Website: bh-photo
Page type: cart
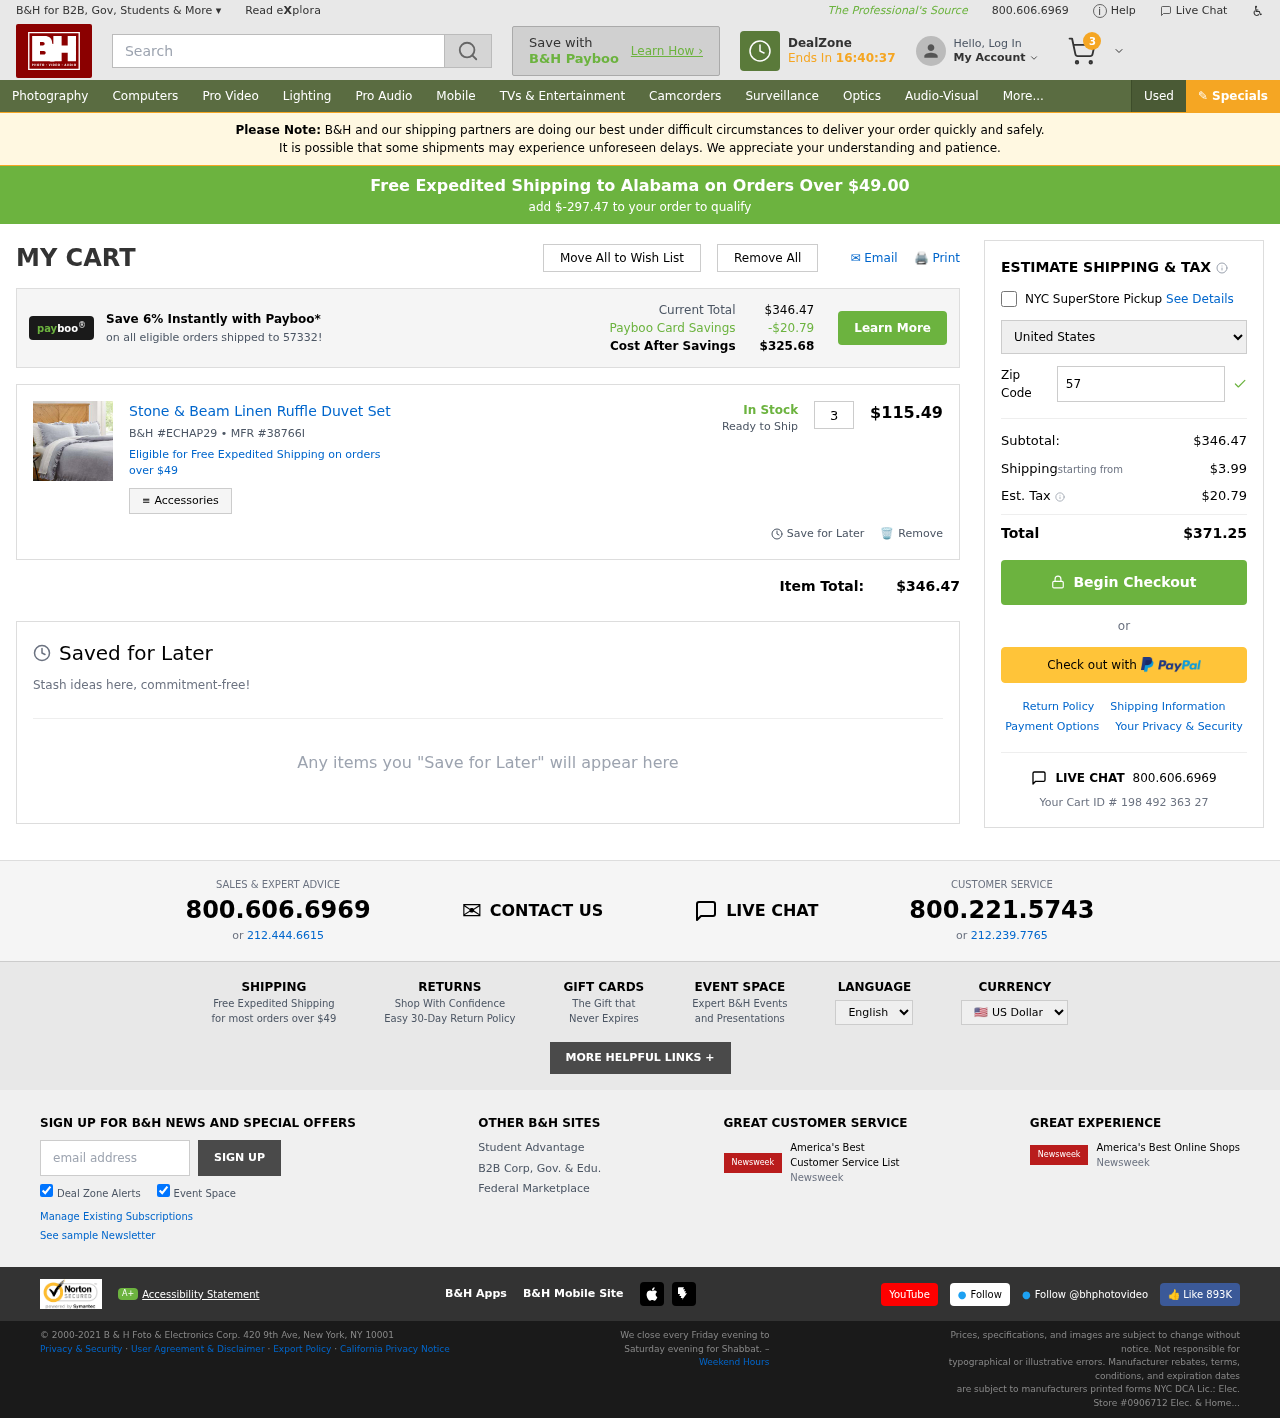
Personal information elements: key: PII_COUNTRY
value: United States
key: PII_POSTCODE
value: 57332
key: PII_STATE
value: Alabama
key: PII_POSTCODE_FULL
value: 57332
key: PII_POSTCODE_NUMERIC
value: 57332
Product elements: key: PRODUCT1_NAME
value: Stone & Beam Linen Ruffle Duvet Set
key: PRODUCT1_PRICE
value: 115.49
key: PRODUCT1_QUANTITY
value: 3
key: PRODUCT1_SKU
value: ECHAP29
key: PRODUCT1_MFR
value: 38766I
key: PRODUCT1_AVAILABILITY
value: In Stock
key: PRODUCT1_SHIP_STATUS
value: Ready to Ship
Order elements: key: ORDER_NUM_ITEMS
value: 3
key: FREE_SHIPPING_THRESHOLD
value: $-297.47
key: ORDER_SUBTOTAL
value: $346.47
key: ORDER_SHIPPING_COST
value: $3.99
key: ORDER_TAX
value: $20.79
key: ORDER_TOTAL
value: $371.25
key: ORDER_ID
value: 198 492 363 27
Search elements: key: HEADER_SEARCH
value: Search
Other elements: key: PAYBOO_SAVINGS
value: -$20.79
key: COST_AFTER_SAVINGS
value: $325.68